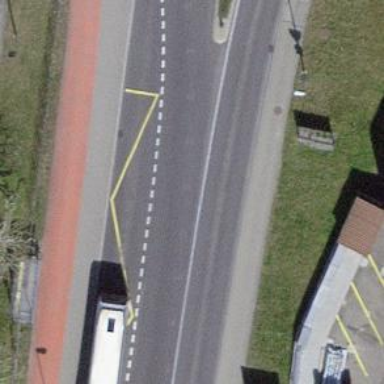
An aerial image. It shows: Primary highway with separate sidewalks on both sides.